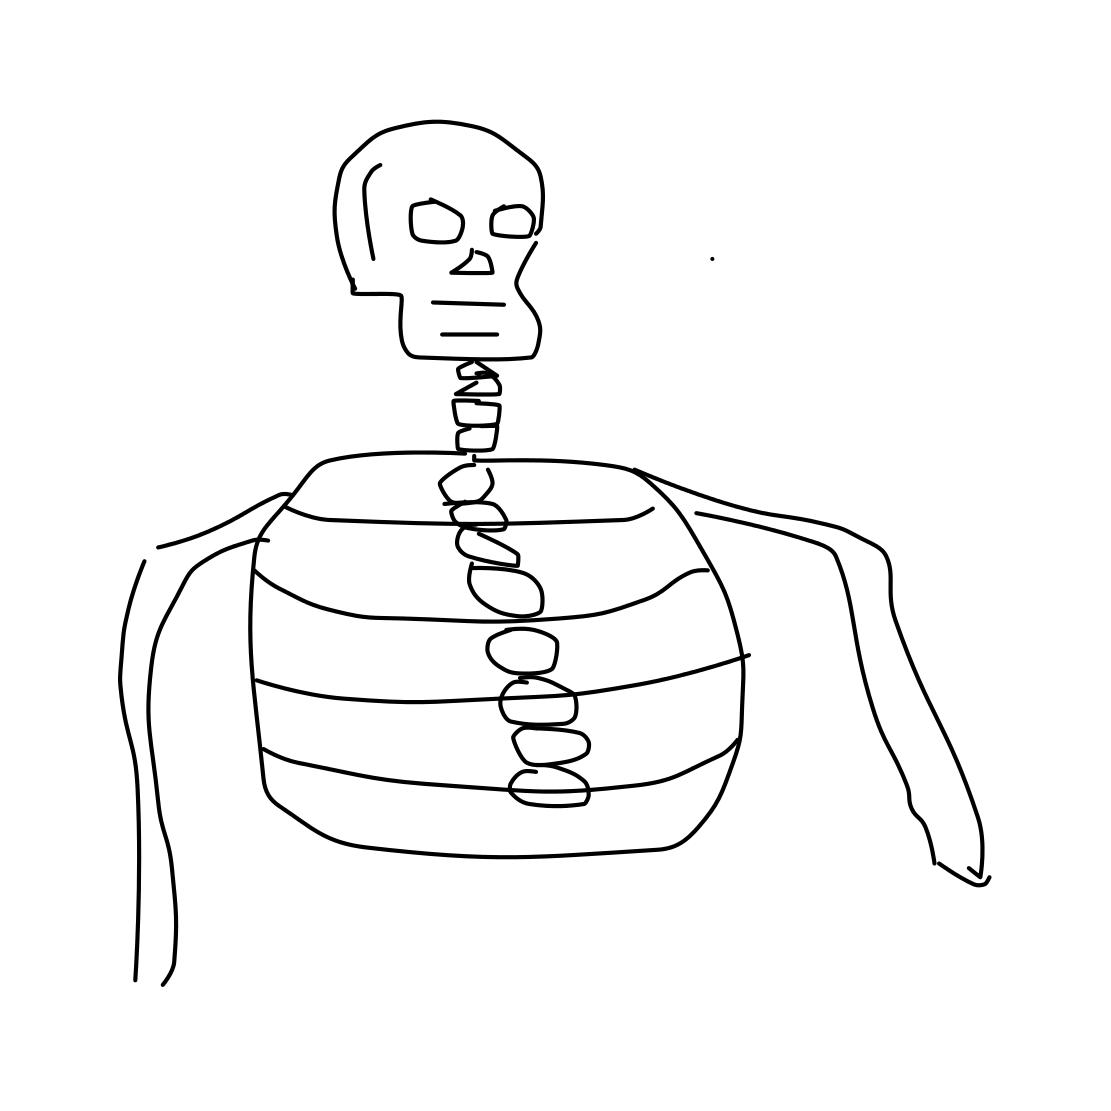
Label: human-skeleton